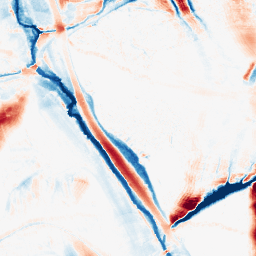
Category: morphological
Decomposition family: morphological_ellipse
Decomposition parameters: operation: average
width: 20
height: 50
Upsampling method: quadratic
Upsampling parameters: scale: 4
Upsampling scale: 4